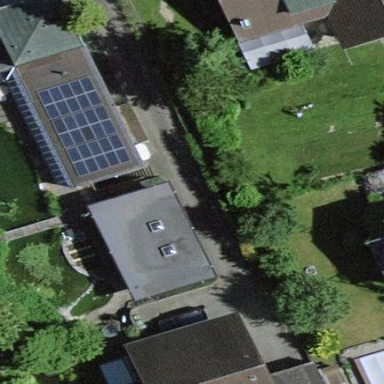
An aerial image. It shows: Garage building.